Interaction volume radius: 10 \u00c5
Interaction volume height: 30 \u00c5
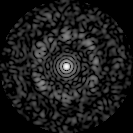
Disorder parameter: 0.7793